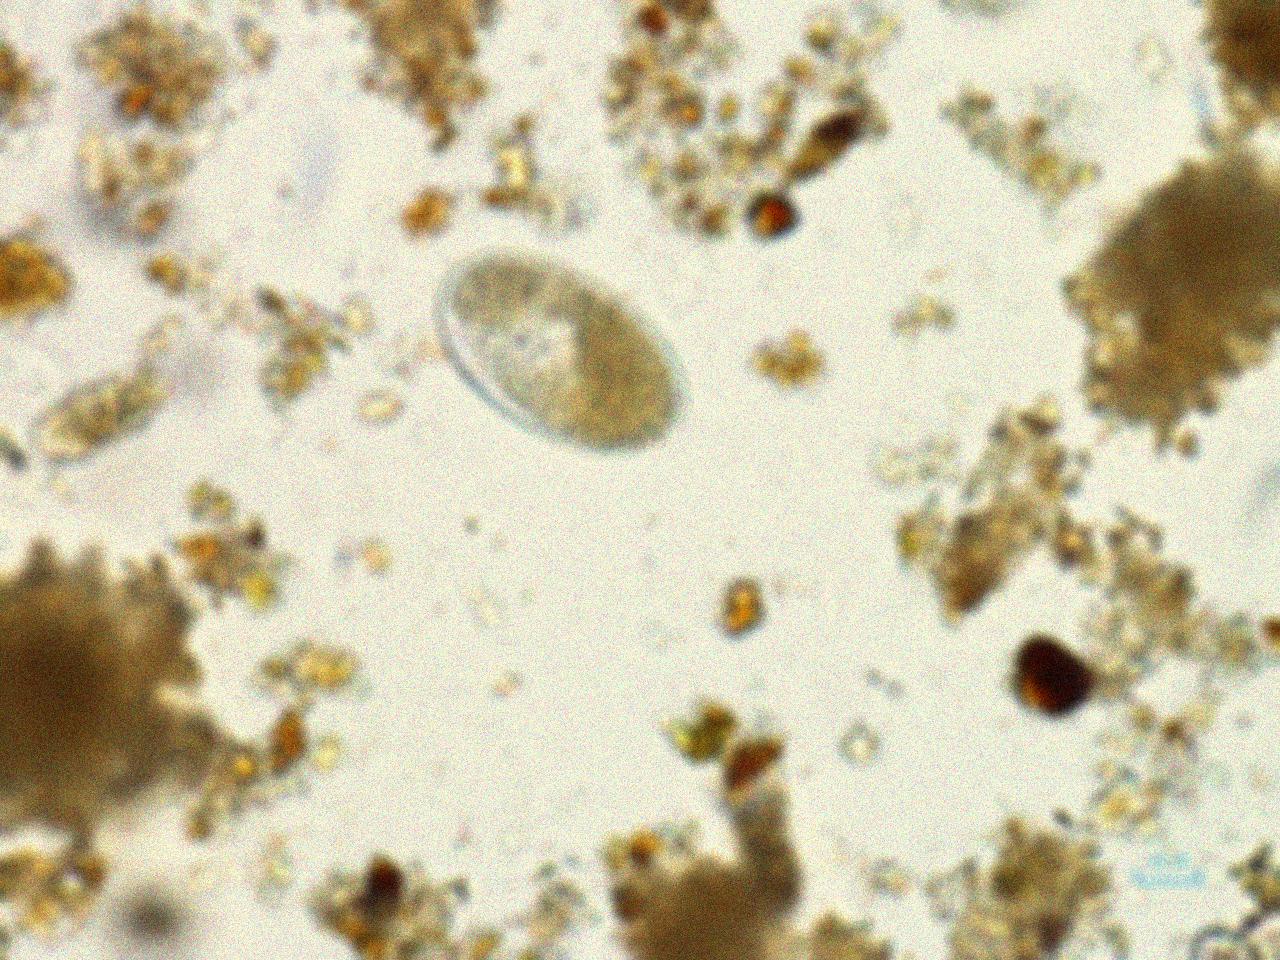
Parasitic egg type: Hookworm egg